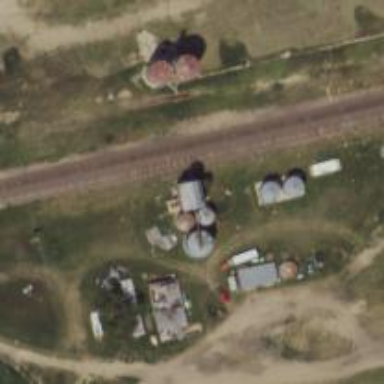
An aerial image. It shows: Silo.